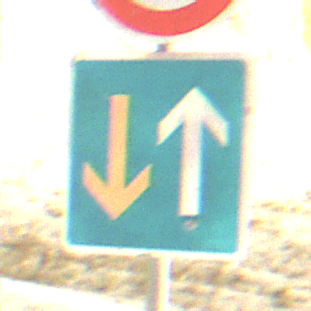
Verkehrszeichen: VorrangVorGegenverkehr
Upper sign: Geschwindigkeit60
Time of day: Midday
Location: Outdoor (Beach)
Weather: PartlyCloudy
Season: NotSpecified
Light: Natural